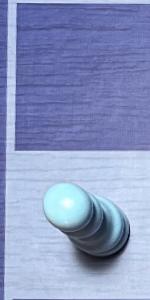
Label: Pawn_White